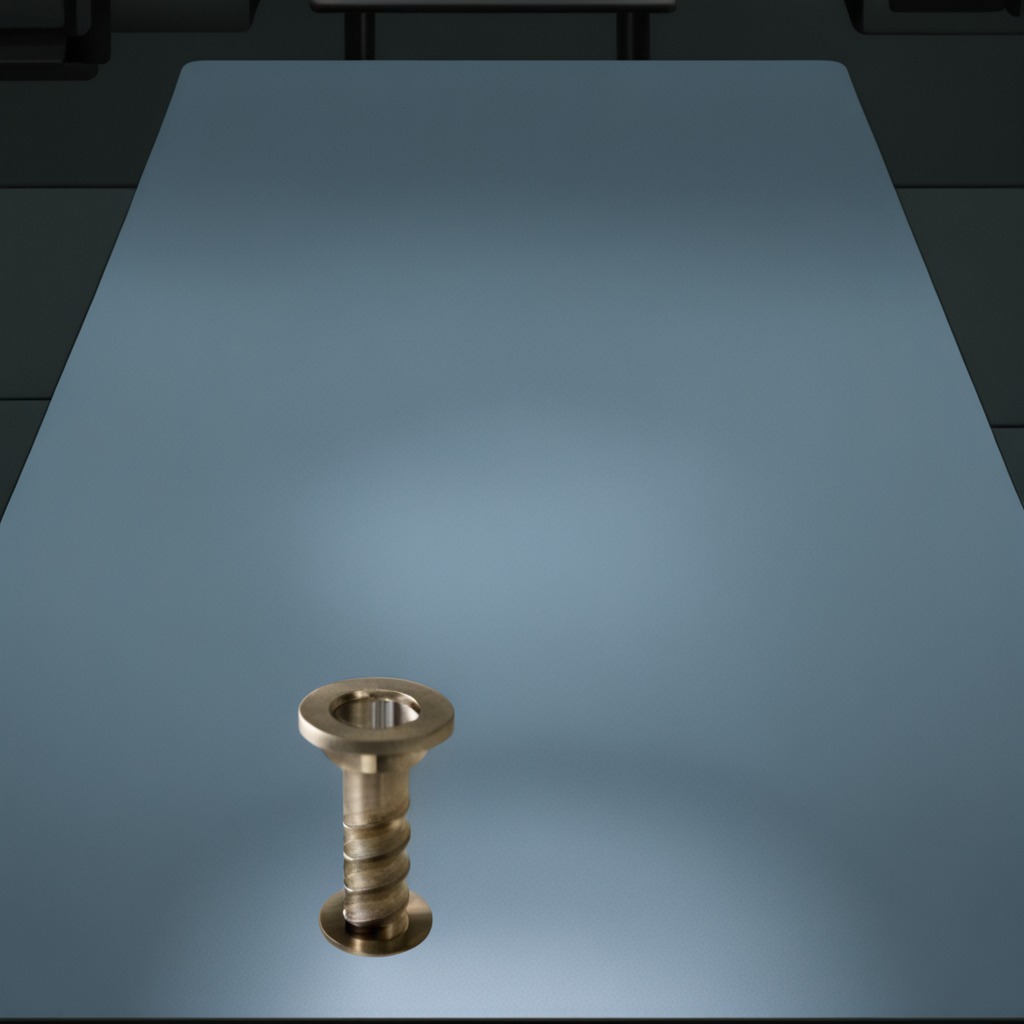
A metal screw is lying on the table in the railway signal maintenance room.